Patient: sex M, age 65
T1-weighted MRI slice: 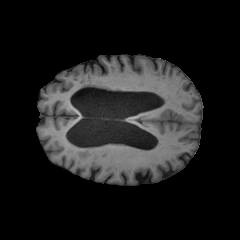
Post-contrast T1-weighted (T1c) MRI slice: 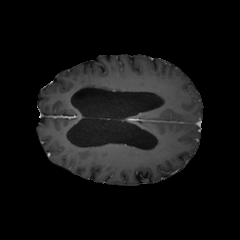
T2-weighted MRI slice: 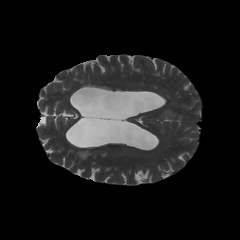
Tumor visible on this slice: no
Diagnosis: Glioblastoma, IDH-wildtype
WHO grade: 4